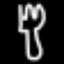
Label: fork